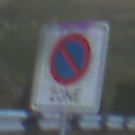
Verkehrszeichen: BeginnEingeschraenktesHalteverbotZone
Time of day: SunriseSunset
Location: Outdoor (RoadRail)
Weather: Clear
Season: NotSpecified
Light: Natural